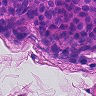
Metastatic tissue present: yes